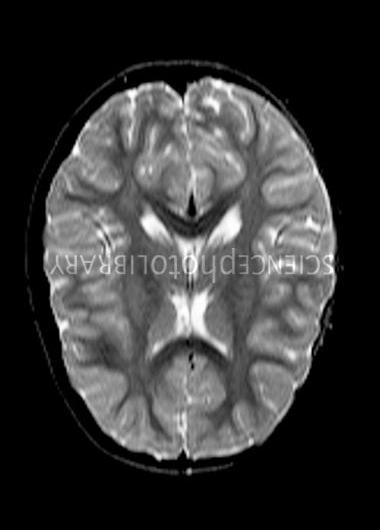
Label: notumor